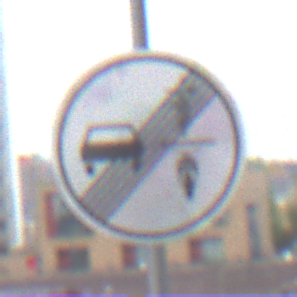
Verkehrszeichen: EndeVerbotUeberholenEinspurigeFahrzeuge
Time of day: MorningAfternoon
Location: Outdoor (Urban)
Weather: Overcast
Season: NotSpecified
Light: Natural